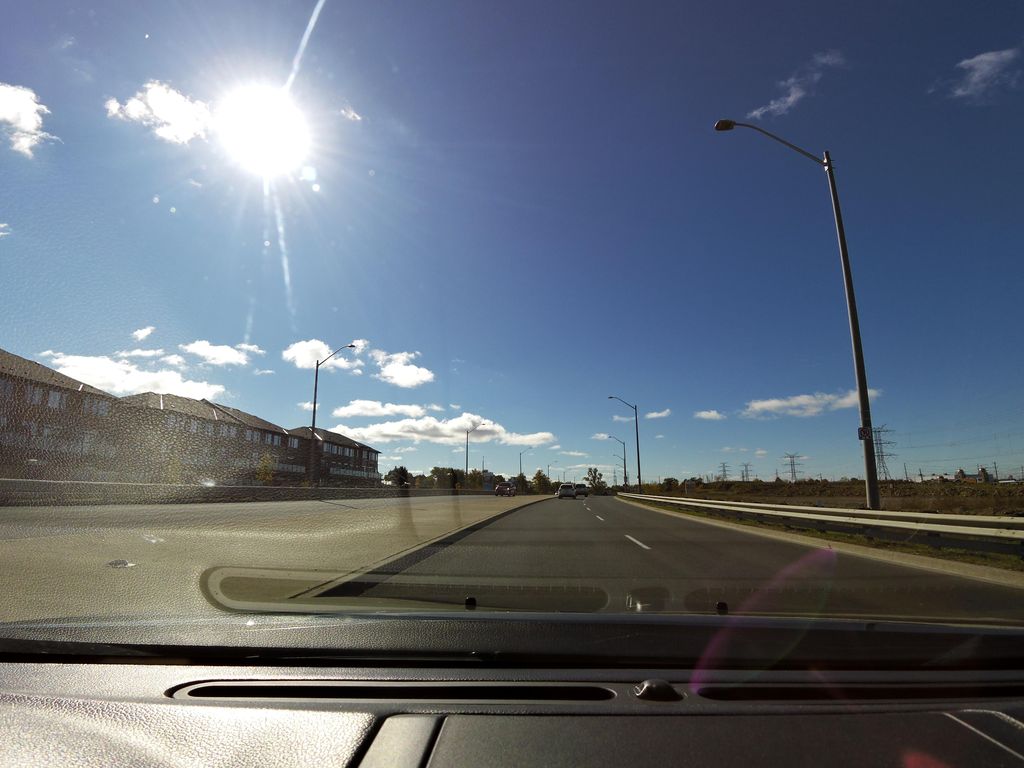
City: hamilton